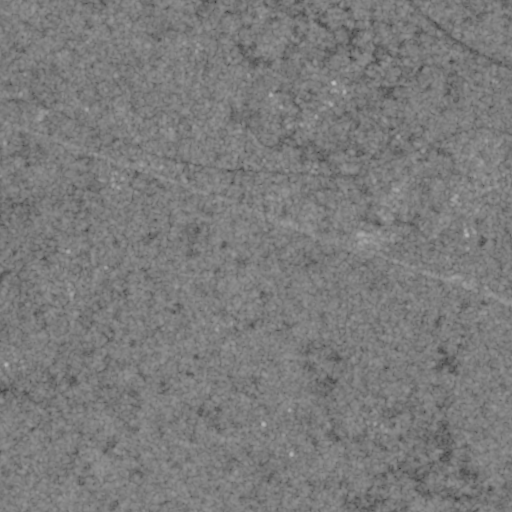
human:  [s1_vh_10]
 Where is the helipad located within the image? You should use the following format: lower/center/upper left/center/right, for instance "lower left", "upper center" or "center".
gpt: The helipad is located in the upper center of the image.
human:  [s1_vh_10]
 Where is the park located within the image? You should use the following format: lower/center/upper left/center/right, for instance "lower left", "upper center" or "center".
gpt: The park is located in the upper center of the image.
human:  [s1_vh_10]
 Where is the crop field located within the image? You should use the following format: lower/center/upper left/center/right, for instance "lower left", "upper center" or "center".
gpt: There is no crop field in the image.

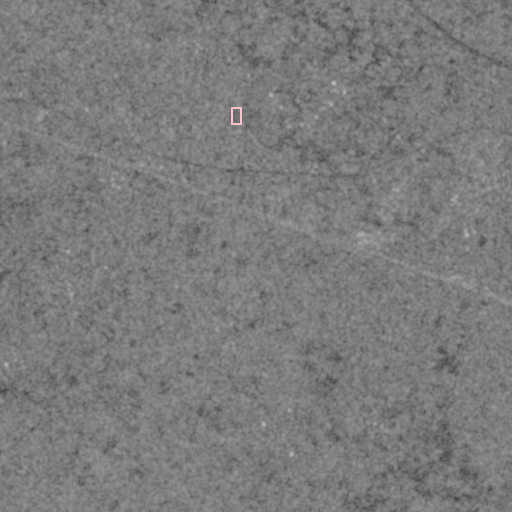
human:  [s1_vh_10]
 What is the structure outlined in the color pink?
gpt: The structure outlined in pink is a park.
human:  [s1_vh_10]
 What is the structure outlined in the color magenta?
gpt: There is no magenta outline.